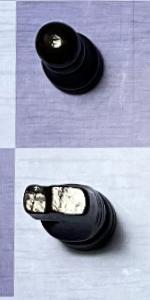
Label: Knight_Black